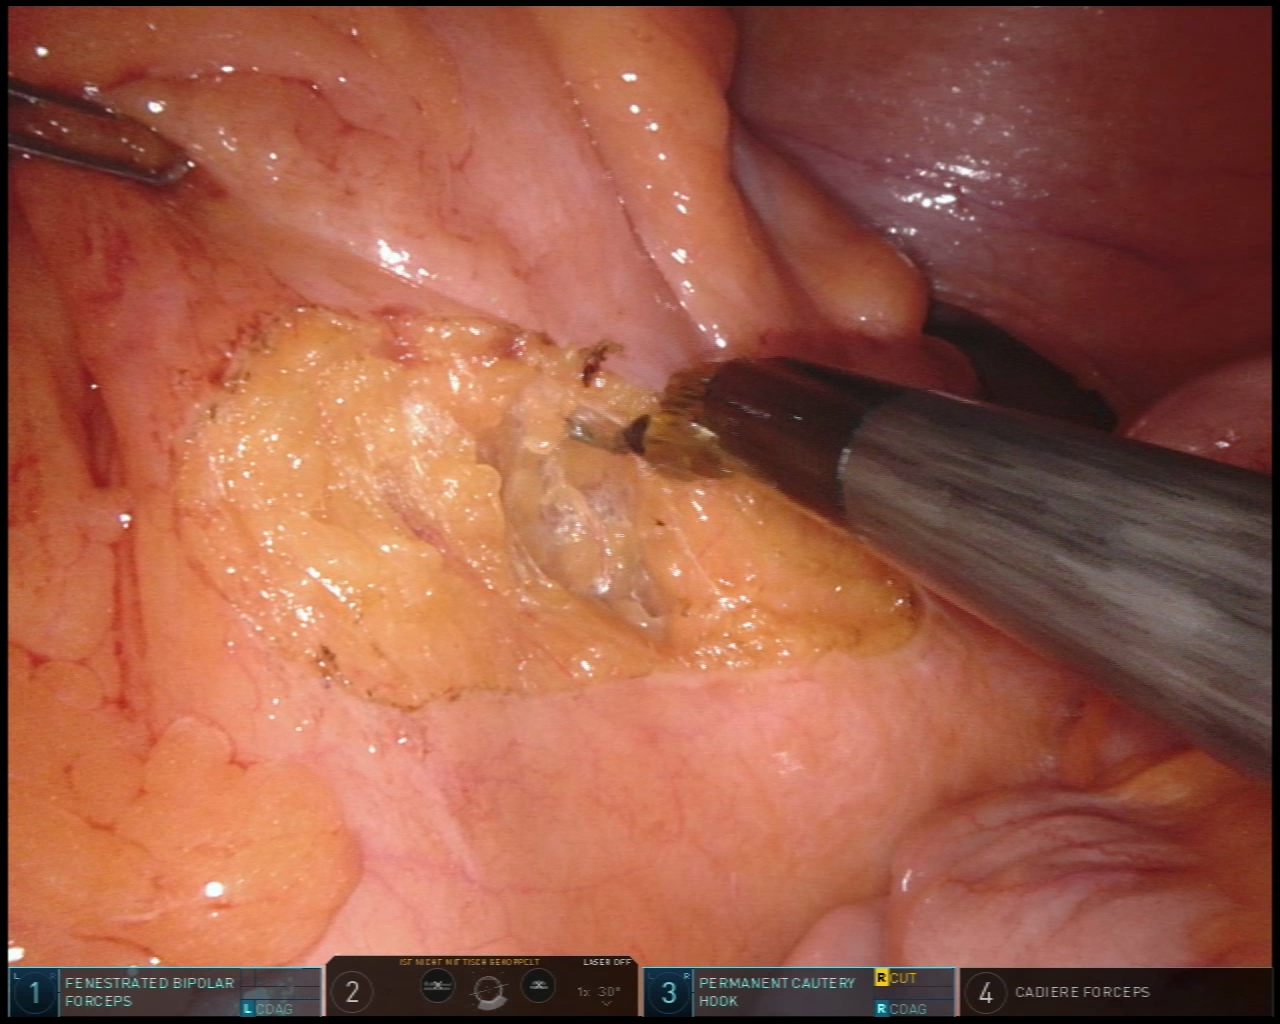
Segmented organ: small_intestine
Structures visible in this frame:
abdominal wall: yes
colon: no
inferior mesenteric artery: no
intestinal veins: no
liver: no
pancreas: no
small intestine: yes
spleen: no
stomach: no
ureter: no
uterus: no
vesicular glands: no